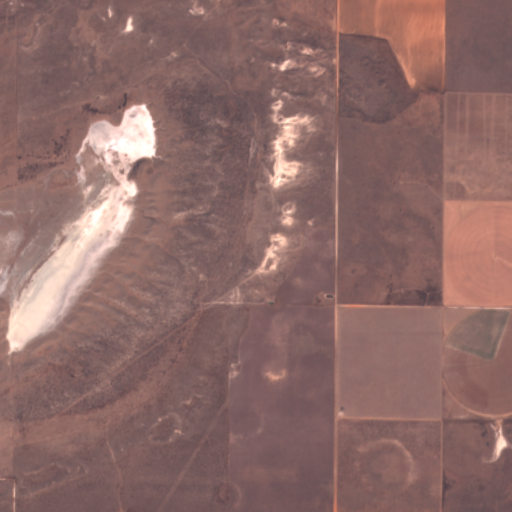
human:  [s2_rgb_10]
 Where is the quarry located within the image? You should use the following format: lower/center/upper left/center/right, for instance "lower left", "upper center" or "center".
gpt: There is no quarry in the image.